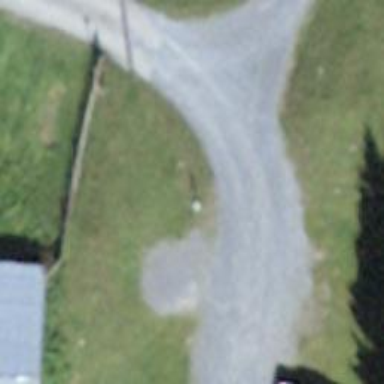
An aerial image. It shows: Bus stop along the road.